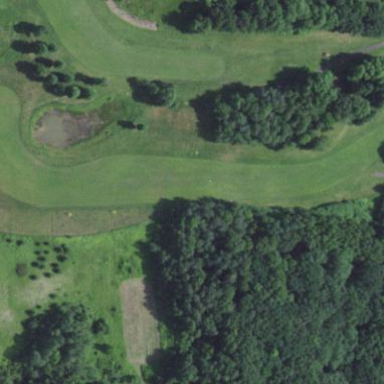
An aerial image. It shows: Golf fairway surrounded by grass.